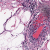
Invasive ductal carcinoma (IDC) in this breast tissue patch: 0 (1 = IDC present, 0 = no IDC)